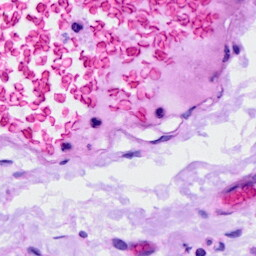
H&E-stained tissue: Ovarian